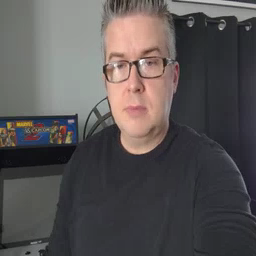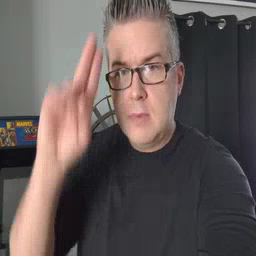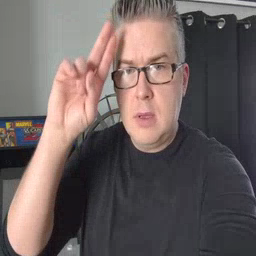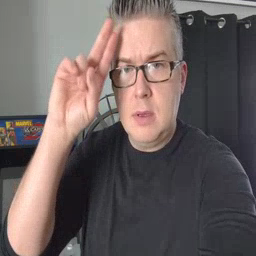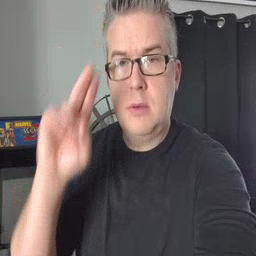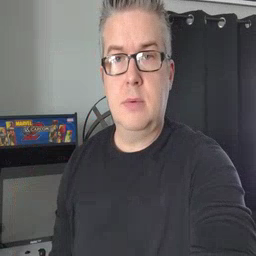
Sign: uncle